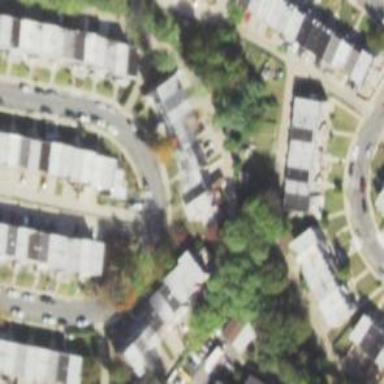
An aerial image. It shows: Alleyway designated as service road.